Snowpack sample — Snodgrass Mountain, Crested Butte, Colorado (2/4/25, 12:06 PM MST)
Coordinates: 38.923, -106.968
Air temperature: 35 °F
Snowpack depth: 80 cm
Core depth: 30 cm
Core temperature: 35.6 °F
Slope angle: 14°, slope face: 78°
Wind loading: low
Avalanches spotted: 0
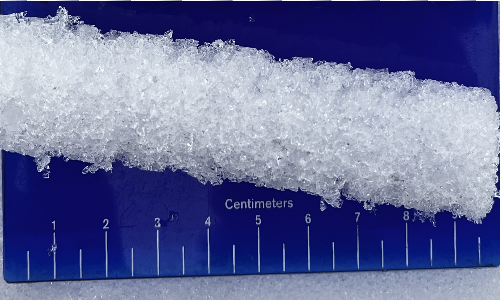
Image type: core
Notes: No avalanches nearby, unusually warm weather for the last month reported by residents, Collected 25 yards from treeline